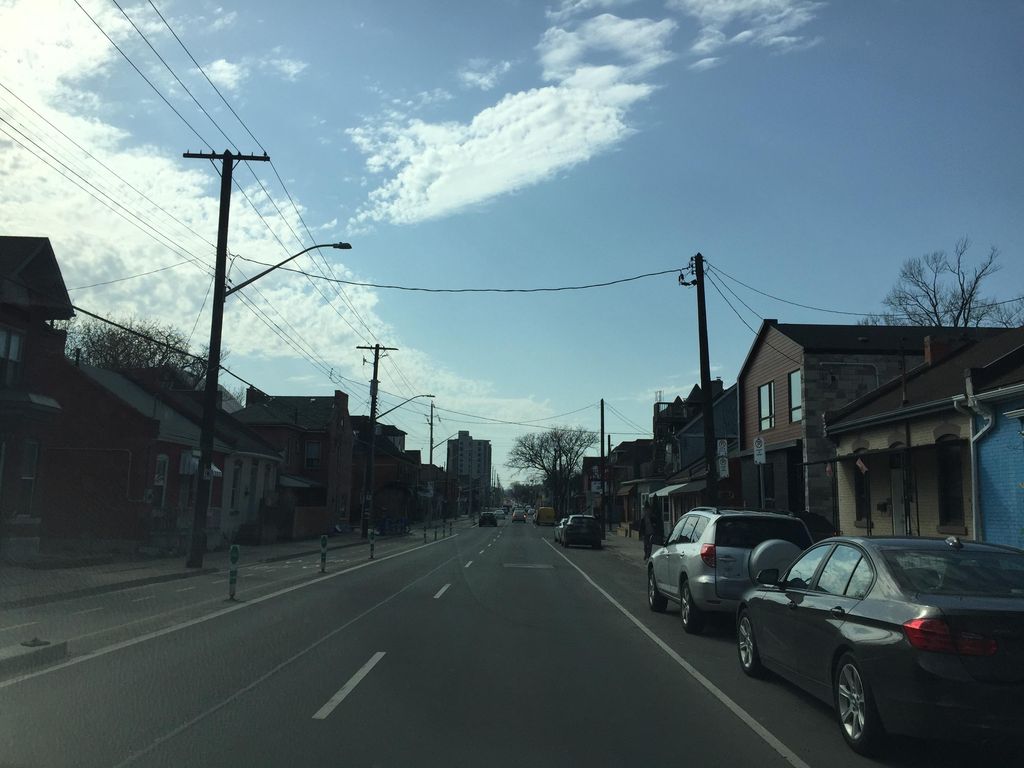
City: hamilton